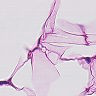
Metastatic tissue present: no